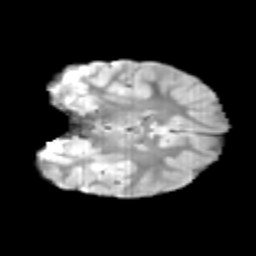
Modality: T2w
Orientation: coronal
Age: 9
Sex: male
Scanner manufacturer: siemens
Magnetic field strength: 3 T
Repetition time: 3.8 s
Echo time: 0.07 s